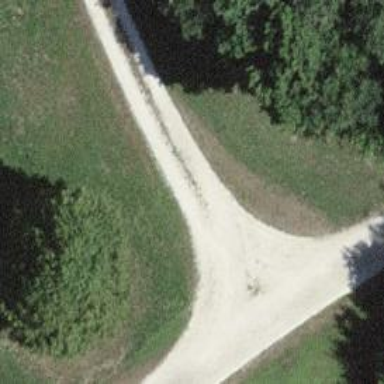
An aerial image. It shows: Gravel track of grade3 type.